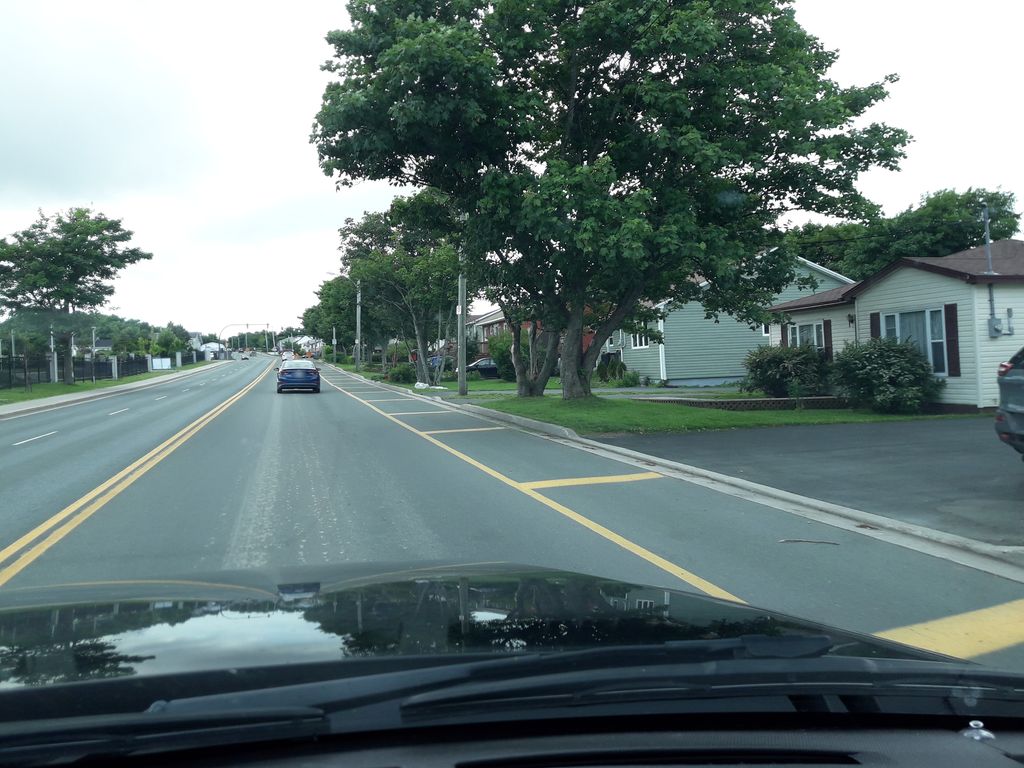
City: st_johns